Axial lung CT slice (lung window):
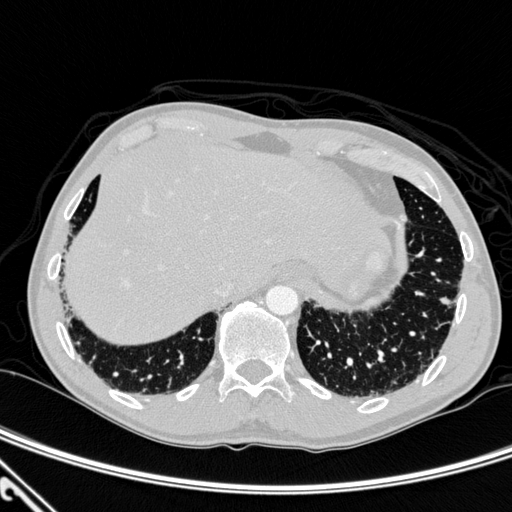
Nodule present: yes
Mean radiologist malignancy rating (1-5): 3